Field crop: maize
Growth stage: 1
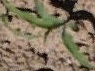
Species: maize